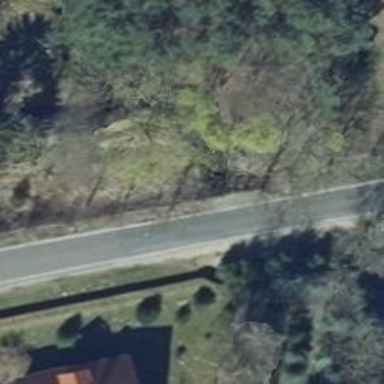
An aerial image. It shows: Secondary road with asphalt surface passing over bridge.